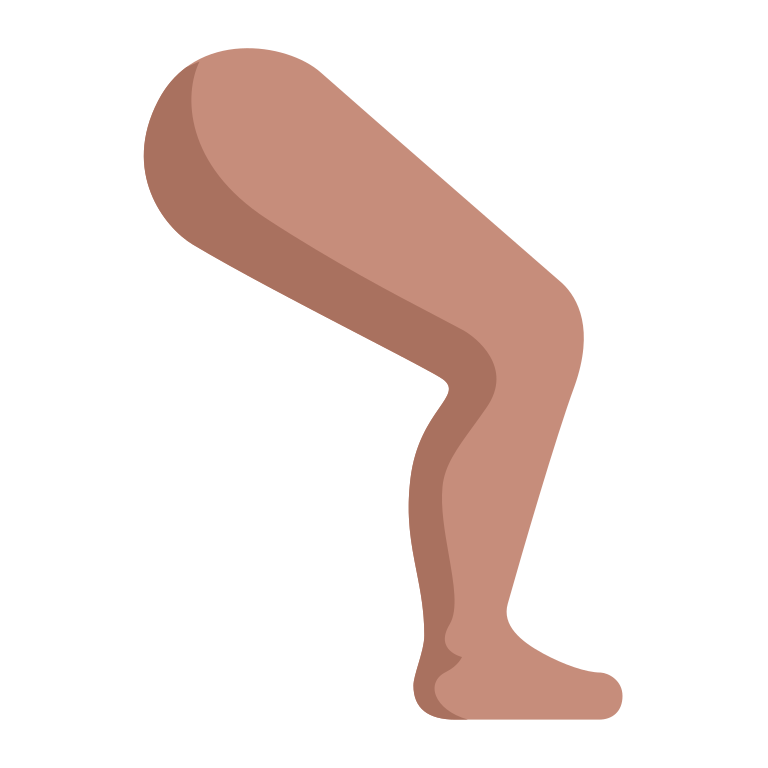
leg flat